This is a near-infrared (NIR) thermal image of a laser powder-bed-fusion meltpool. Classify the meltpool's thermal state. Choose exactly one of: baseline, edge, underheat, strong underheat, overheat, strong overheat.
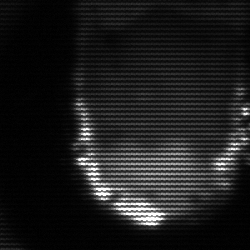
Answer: baseline